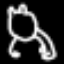
Label: frog